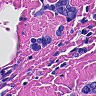
Metastatic tissue present: yes